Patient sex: M
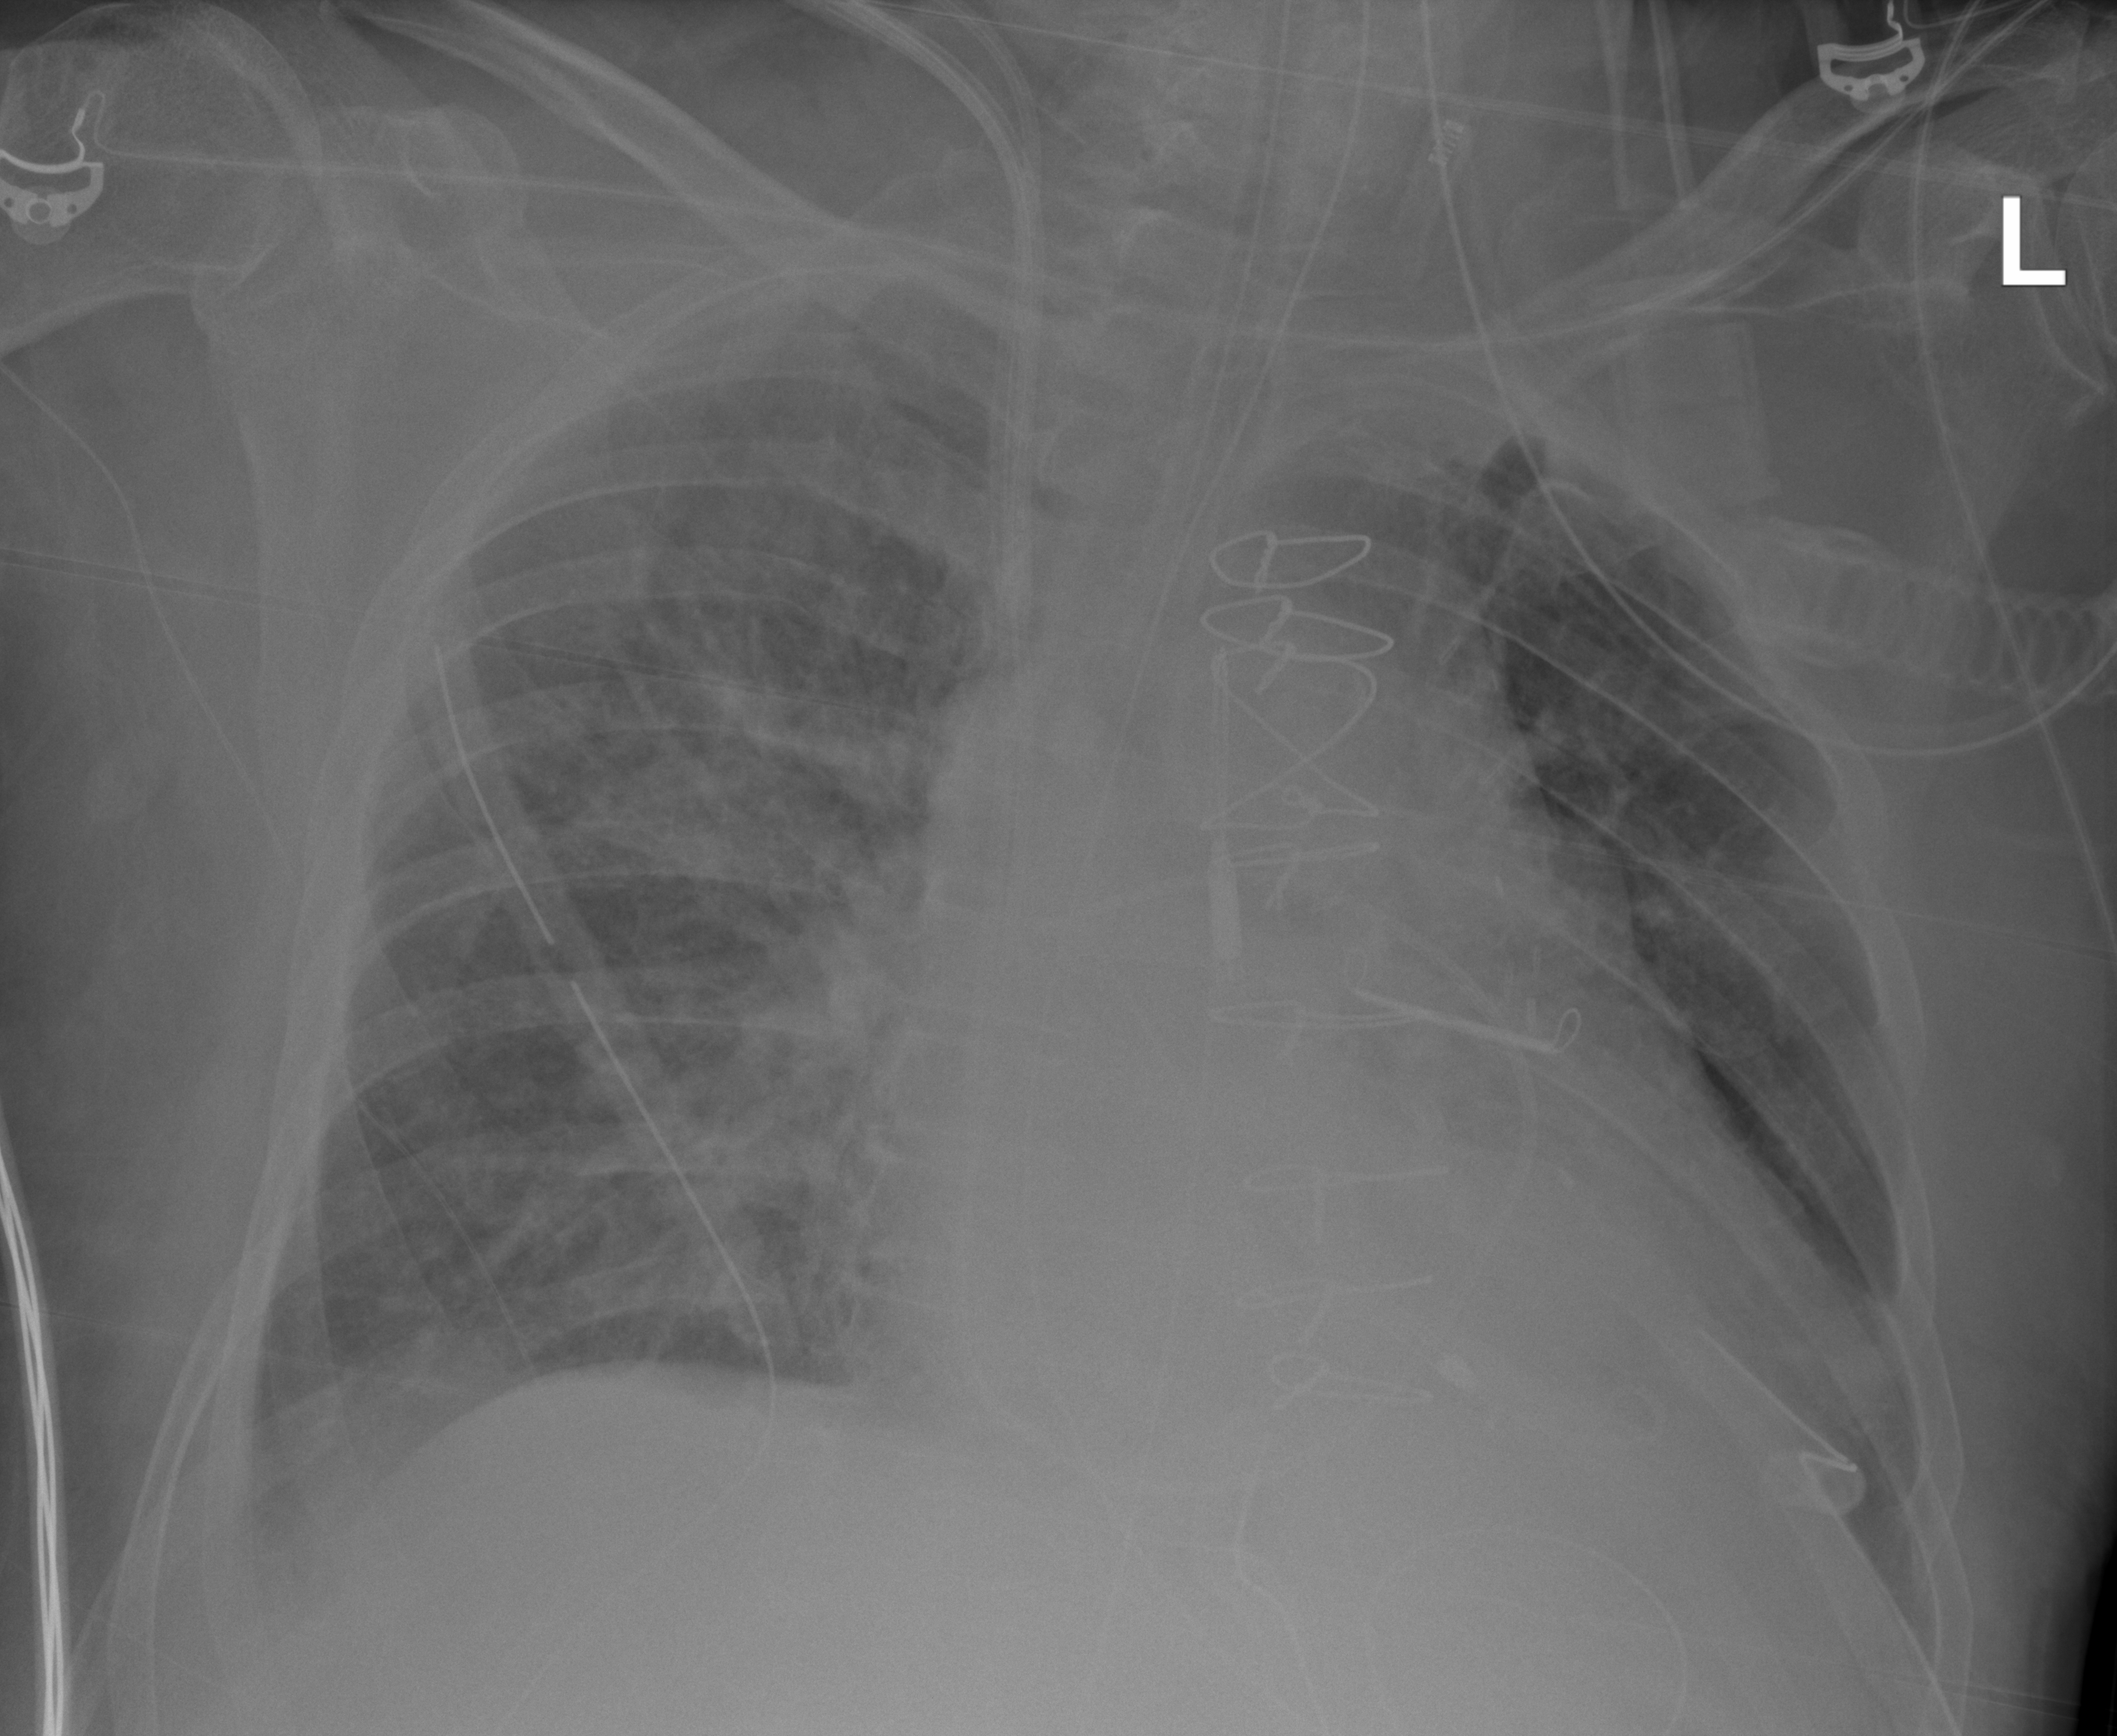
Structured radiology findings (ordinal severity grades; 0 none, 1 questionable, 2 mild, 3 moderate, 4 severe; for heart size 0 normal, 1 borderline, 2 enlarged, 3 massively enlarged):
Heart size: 2
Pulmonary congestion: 2
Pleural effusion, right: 0
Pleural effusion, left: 1
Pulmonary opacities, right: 2
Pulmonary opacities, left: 0
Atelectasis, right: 2
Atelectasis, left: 2